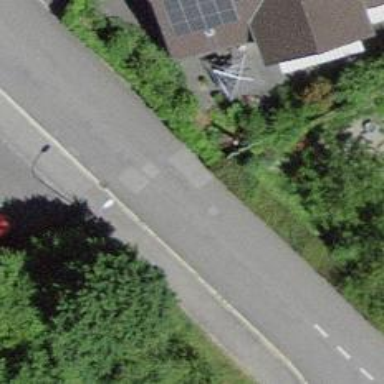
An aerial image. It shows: Residential road with asphalt surface and sidewalk on the left.